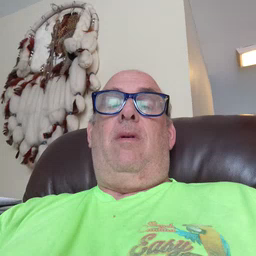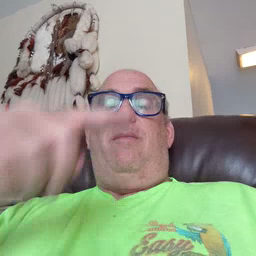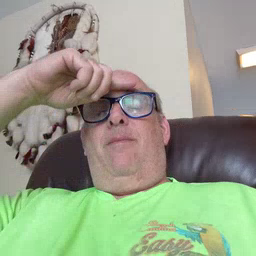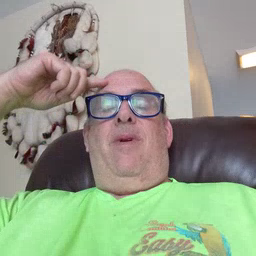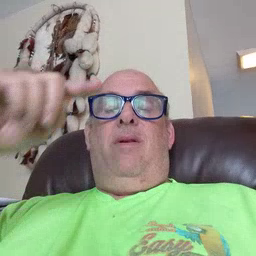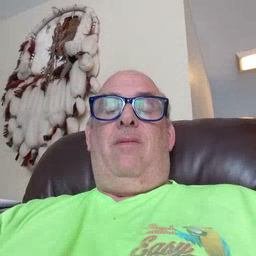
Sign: black